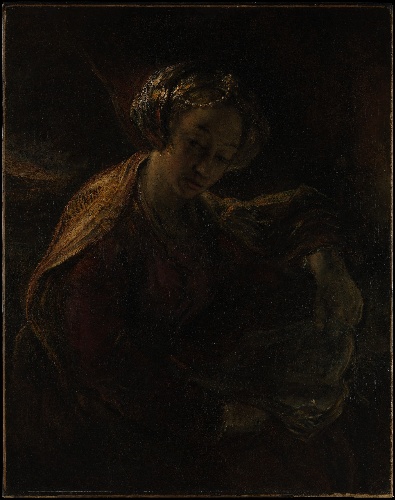
Title: The Sibyl
Artist: Willem Drost
Artist bio: Dutch, Amsterdam 1633–1659 Venice
Date: ca. 1654
Object type: Painting
Classification: Paintings
Medium: Oil on canvas
Dimensions: 38 1/2 x 30 3/4 in. (97.8 x 78.1 cm)
Department: European Paintings
Credit line: Theodore M. Davis Collection, Bequest of Theodore M. Davis, 1915
Accession year: 1930
Repository: Metropolitan Museum of Art, New York, NY
Tags: Women|Sibyl